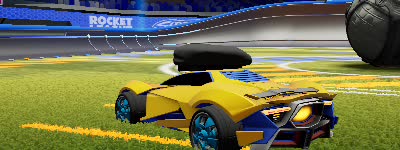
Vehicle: werewolf